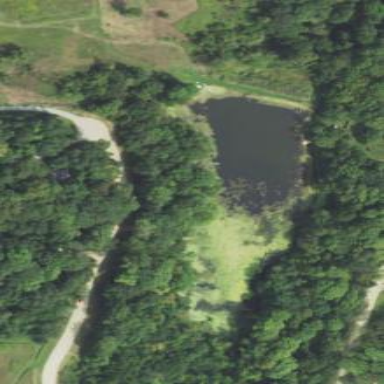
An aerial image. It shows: Beautiful lake surrounded by nature.